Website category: sports
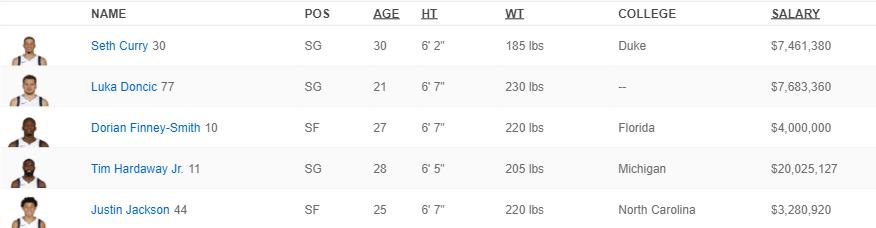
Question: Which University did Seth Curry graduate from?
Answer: Duke

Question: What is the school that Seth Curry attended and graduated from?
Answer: Duke

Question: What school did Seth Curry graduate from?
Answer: Duke

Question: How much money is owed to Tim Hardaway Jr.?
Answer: $20,025,127

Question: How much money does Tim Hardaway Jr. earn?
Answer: $20,025,127

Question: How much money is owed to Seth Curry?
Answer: $7,461,380

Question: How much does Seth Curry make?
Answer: $7,461,380

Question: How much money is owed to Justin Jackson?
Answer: $3,280,920

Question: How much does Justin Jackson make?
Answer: $3,280,920

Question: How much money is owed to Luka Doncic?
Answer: $7,683,360

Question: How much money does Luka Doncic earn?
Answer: $7,683,360

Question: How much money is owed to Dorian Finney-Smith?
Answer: $4,000,000

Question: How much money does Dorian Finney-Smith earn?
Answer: $4,000,000

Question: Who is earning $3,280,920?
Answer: Justin Jackson

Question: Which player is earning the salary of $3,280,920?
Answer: Justin Jackson

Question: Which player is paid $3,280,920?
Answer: Justin Jackson

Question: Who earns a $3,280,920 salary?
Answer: Justin Jackson

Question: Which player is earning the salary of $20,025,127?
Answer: Tim Hardaway Jr.

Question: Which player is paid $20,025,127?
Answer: Tim Hardaway Jr.

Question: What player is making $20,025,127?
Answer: Tim Hardaway Jr.

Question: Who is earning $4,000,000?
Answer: Dorian Finney-Smith

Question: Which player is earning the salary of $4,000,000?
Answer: Dorian Finney-Smith

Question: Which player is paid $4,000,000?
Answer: Dorian Finney-Smith

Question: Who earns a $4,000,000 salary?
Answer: Dorian Finney-Smith

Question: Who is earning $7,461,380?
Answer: Seth Curry

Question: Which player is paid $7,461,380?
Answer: Seth Curry

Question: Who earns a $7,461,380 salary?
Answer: Seth Curry

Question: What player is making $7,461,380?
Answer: Seth Curry

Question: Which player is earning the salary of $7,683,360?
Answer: Luka Doncic

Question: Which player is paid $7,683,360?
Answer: Luka Doncic

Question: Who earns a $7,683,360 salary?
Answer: Luka Doncic

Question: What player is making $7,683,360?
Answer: Luka Doncic

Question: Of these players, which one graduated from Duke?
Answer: Seth Curry

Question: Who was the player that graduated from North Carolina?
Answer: Justin Jackson

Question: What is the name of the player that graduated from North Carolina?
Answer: Justin Jackson

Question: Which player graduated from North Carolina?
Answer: Justin Jackson

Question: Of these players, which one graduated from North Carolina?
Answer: Justin Jackson

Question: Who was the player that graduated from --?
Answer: Luka Doncic

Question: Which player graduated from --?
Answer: Luka Doncic

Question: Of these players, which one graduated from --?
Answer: Luka Doncic

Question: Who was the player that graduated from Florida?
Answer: Dorian Finney-Smith

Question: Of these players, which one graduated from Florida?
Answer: Dorian Finney-Smith

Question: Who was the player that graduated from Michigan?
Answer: Tim Hardaway Jr.

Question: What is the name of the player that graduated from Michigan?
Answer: Tim Hardaway Jr.

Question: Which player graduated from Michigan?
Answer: Tim Hardaway Jr.